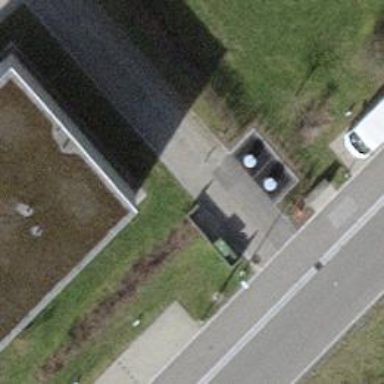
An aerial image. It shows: Recycling container for green waste found in recycling facility.